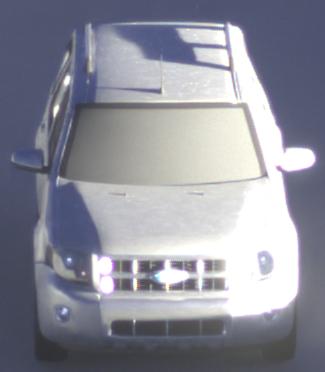
Make: Ford
Model: Escape Hybrid
Detailed model: -
Model produced from: 2004
Model produced until: 2012
Doors: 5
Color: white
Road condition: dry road
Daytime: sunrise or sunset
Contrast: high contrast